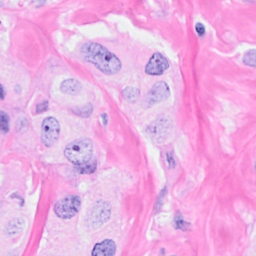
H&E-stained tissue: Breast